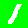
Digit: 1